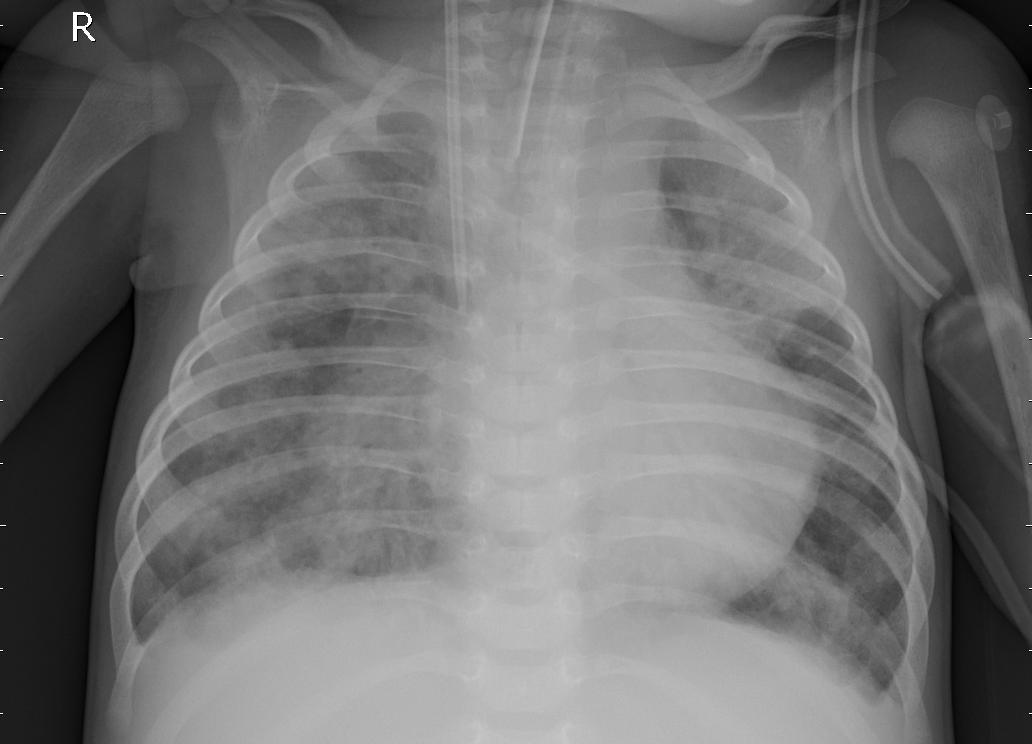
Diagnosis: PNEUMONIA